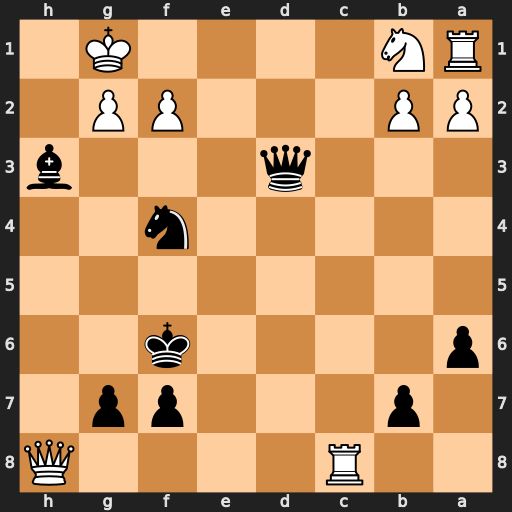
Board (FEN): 2R4Q/1p3pp1/p4k2/8/5n2/3q3b/PP3PP1/RN4K1
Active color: b
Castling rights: -
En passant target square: -
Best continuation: Qd1+ Kh2 Qg4 Qxh3 Nxh3